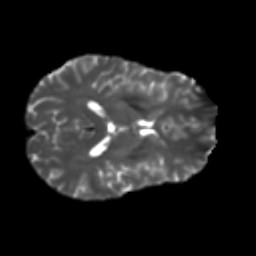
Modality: T2w
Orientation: axial
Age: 60
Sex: male
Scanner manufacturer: ge
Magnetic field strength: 3 T
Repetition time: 7.8 s
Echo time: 0.0613 s